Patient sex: M
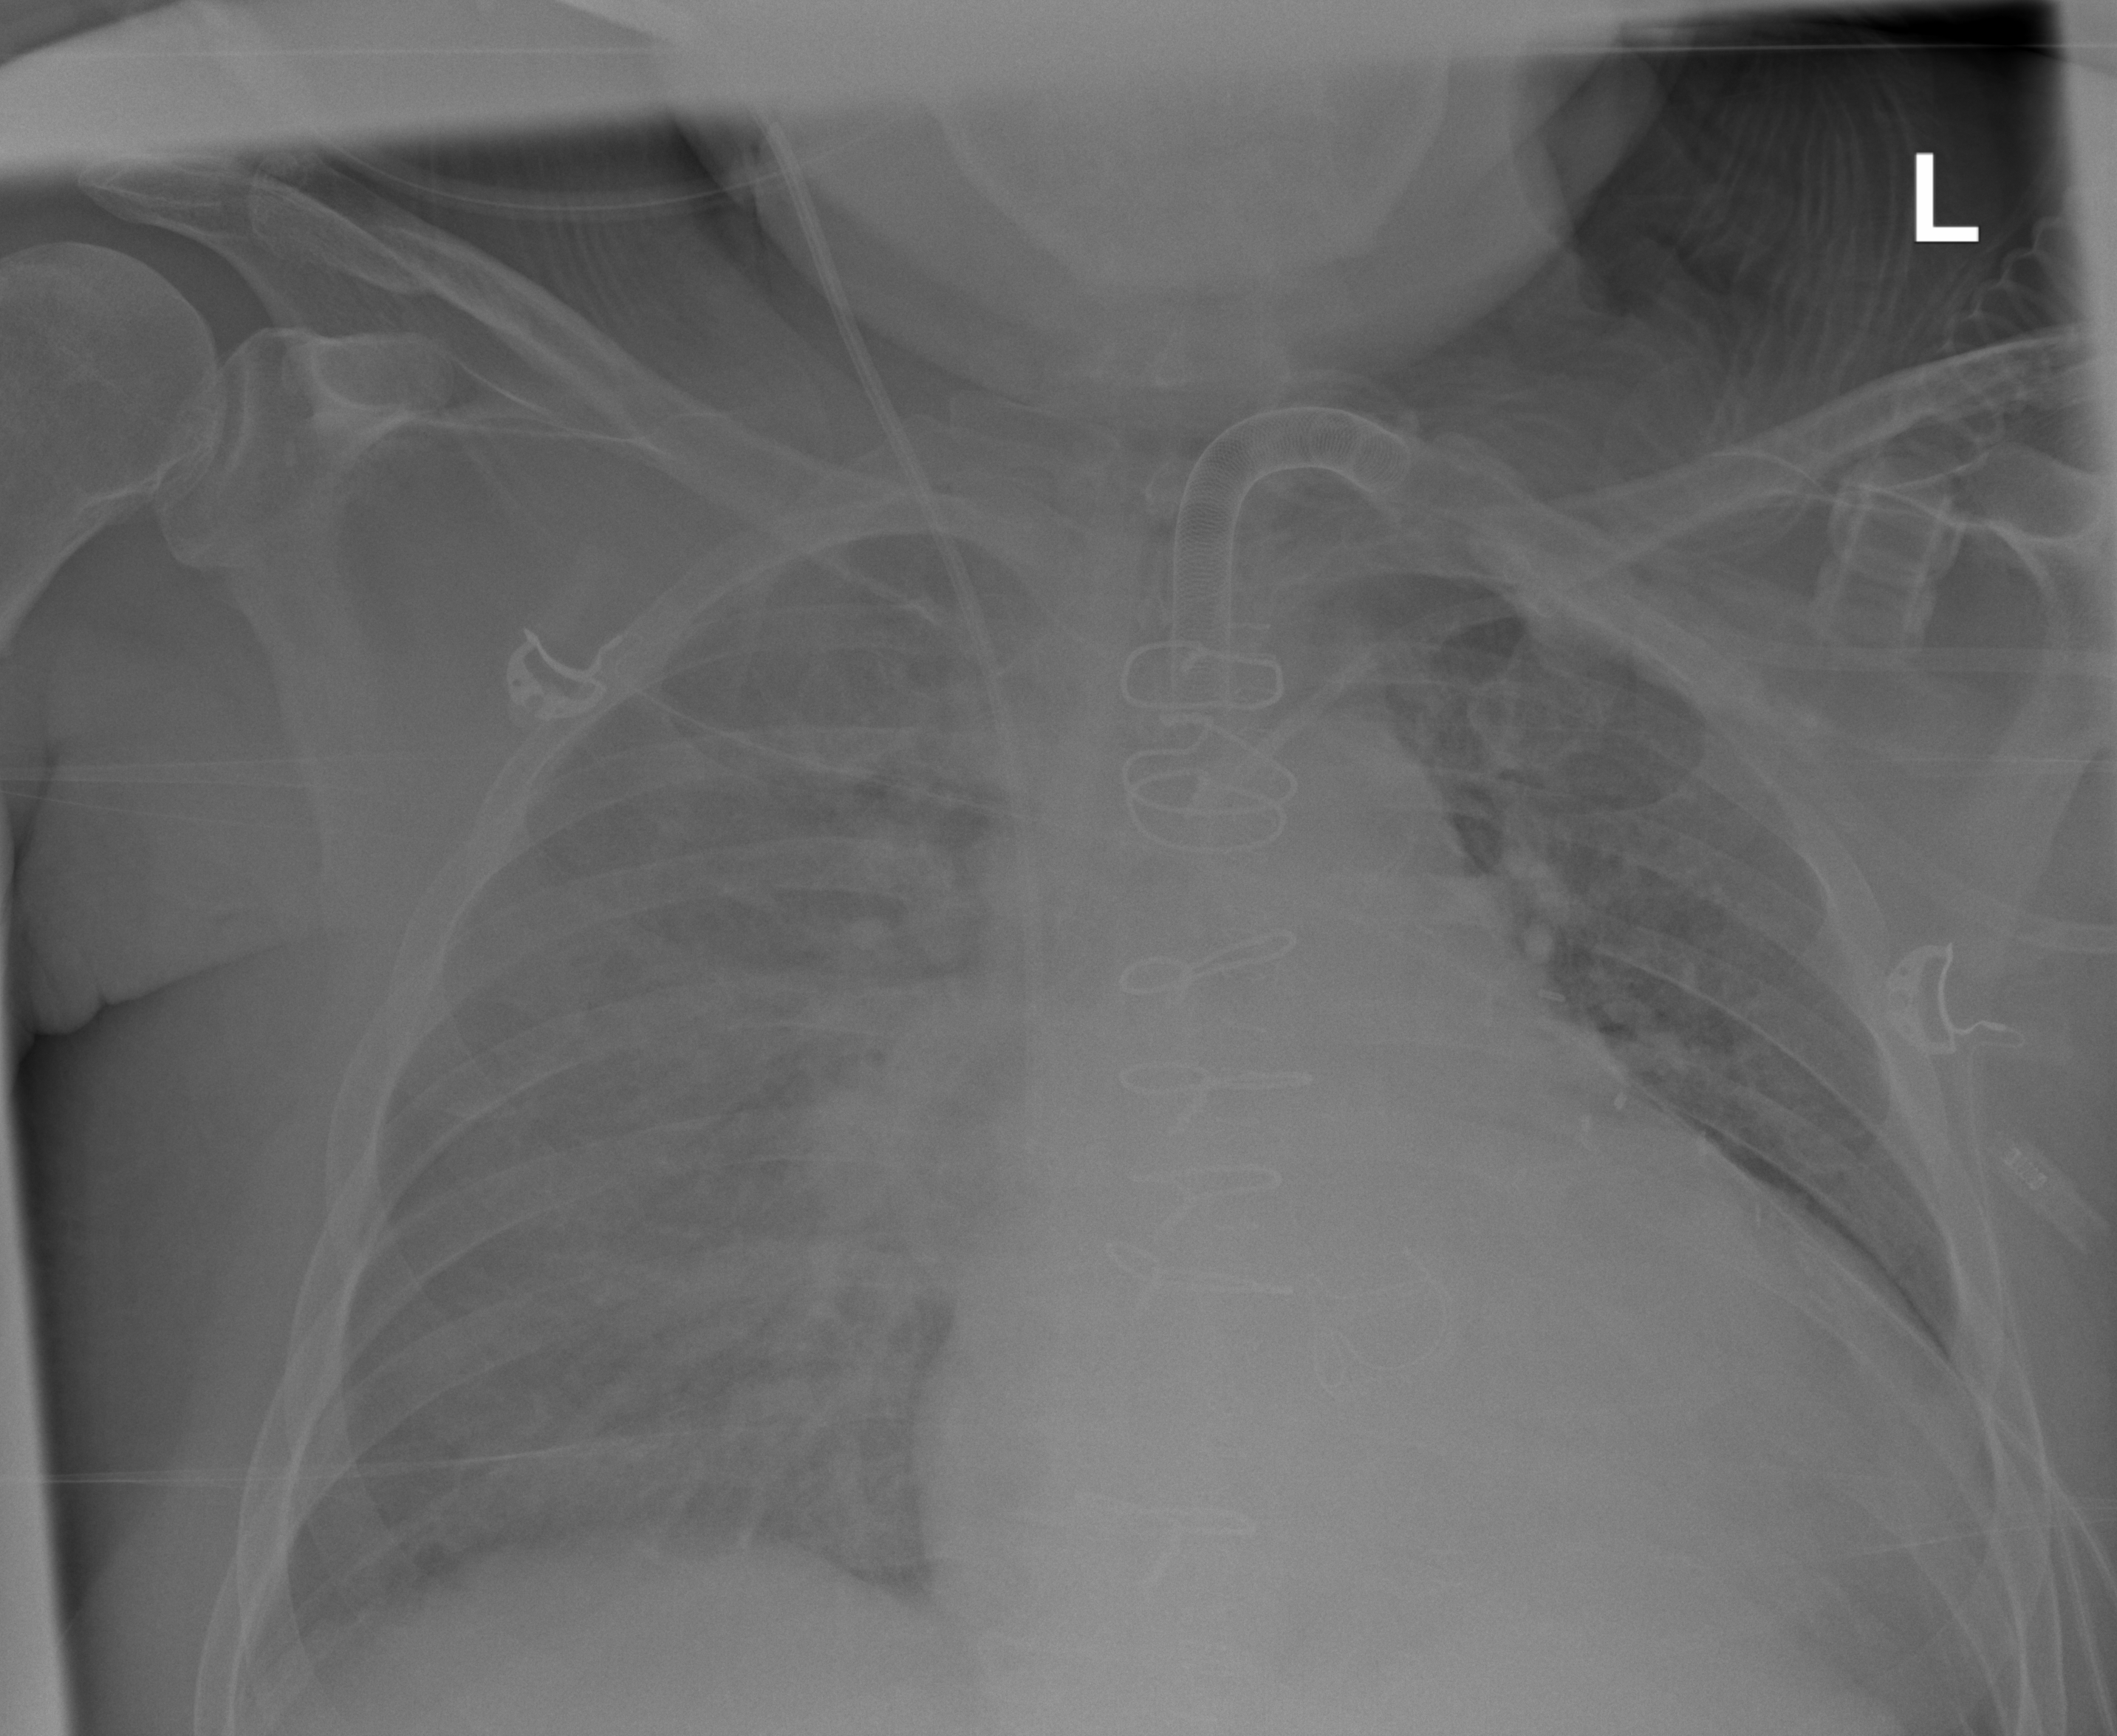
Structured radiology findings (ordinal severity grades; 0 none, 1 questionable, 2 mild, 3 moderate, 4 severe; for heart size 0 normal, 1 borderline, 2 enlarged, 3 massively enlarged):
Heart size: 2
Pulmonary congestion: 2
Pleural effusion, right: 2
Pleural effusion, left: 1
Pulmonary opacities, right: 3
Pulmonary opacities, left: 2
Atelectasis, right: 3
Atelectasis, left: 2